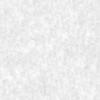
Label: no_change